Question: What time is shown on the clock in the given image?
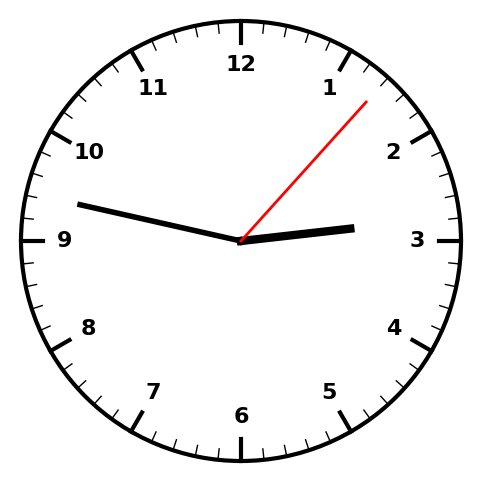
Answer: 02:47:07